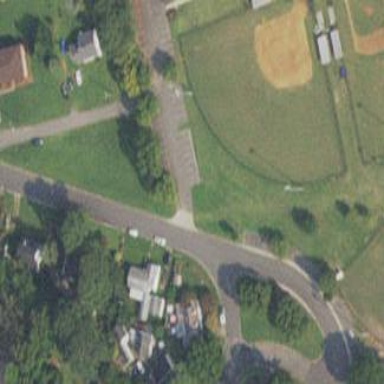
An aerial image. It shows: Chain link fence surrounds baseball field pitch. There are benches for players and the field is set up for softball games.